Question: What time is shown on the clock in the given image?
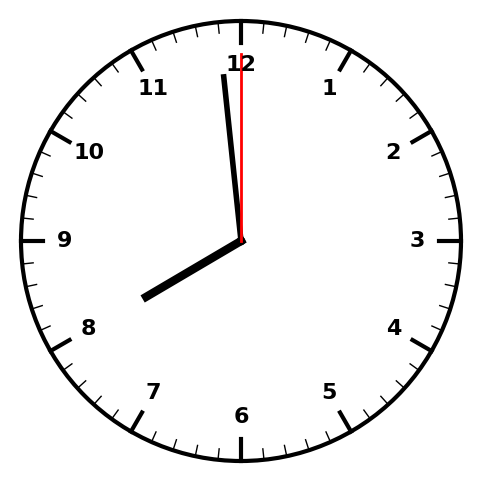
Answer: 07:59:00